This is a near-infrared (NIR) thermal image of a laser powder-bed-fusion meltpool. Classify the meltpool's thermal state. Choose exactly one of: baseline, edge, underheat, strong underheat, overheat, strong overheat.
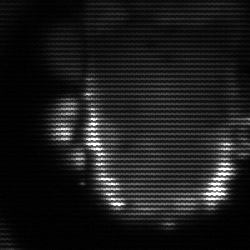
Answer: baseline